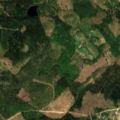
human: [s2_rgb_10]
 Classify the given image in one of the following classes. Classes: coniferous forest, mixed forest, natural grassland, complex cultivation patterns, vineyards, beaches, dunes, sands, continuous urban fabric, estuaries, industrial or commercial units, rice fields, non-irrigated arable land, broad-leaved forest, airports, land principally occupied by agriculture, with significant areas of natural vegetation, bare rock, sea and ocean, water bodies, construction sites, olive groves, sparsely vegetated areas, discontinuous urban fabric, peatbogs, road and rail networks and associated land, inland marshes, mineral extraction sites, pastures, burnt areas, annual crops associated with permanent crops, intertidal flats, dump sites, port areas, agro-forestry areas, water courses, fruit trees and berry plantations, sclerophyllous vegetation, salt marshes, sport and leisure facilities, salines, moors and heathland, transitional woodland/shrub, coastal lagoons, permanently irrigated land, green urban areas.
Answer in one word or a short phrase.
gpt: coniferous forest, mixed forest, transitional woodland/shrub